Field crop: maize
Growth stage: 2
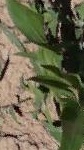
Species: maize